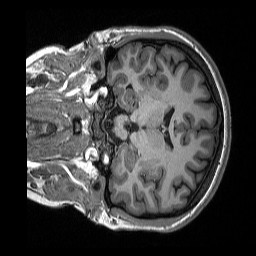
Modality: T1w
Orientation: coronal
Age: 22
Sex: female
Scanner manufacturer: siemens
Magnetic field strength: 3 T
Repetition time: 2.3 s
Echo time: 0.00298 s